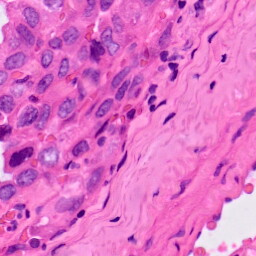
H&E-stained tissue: Lung